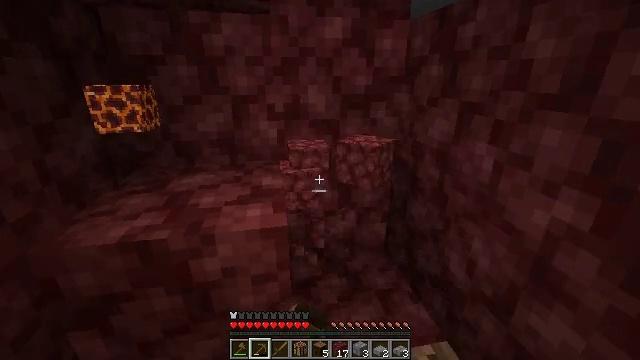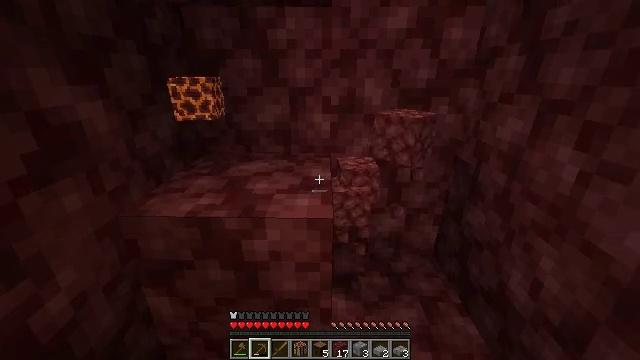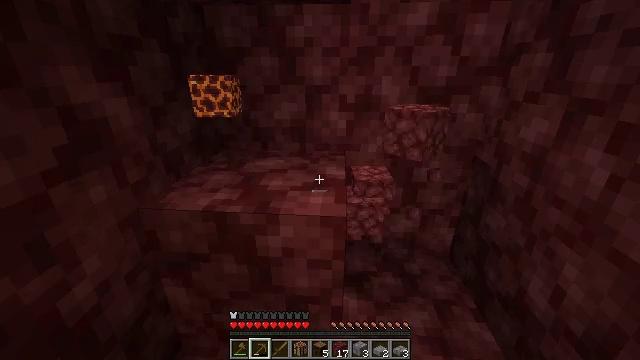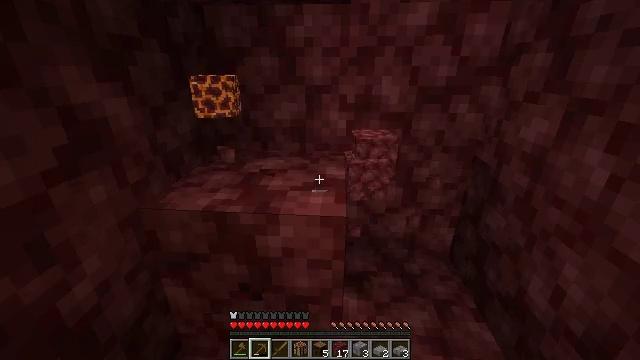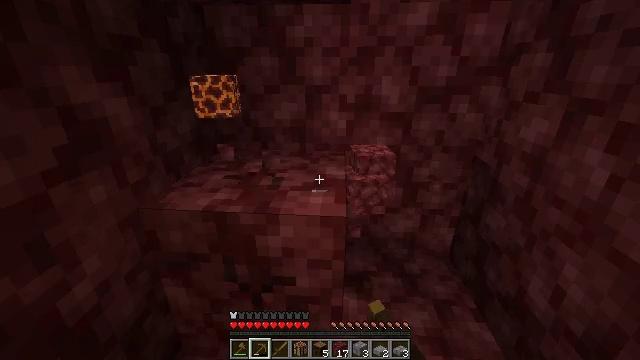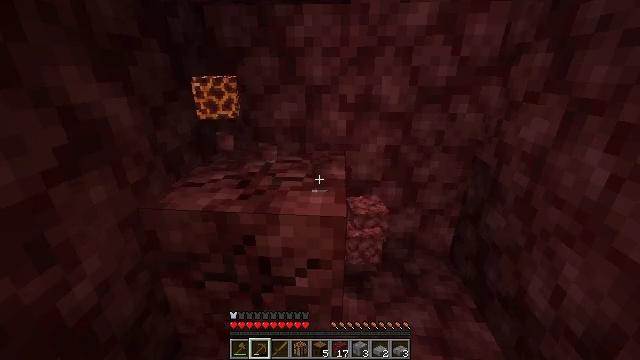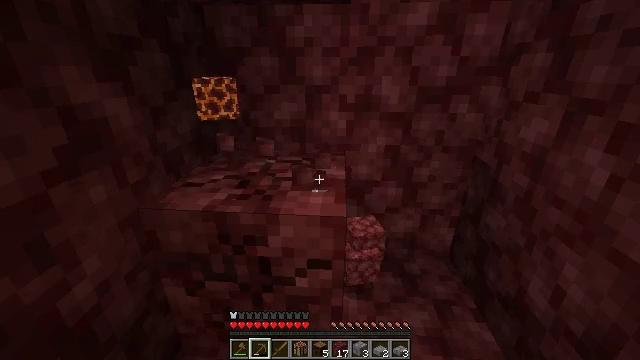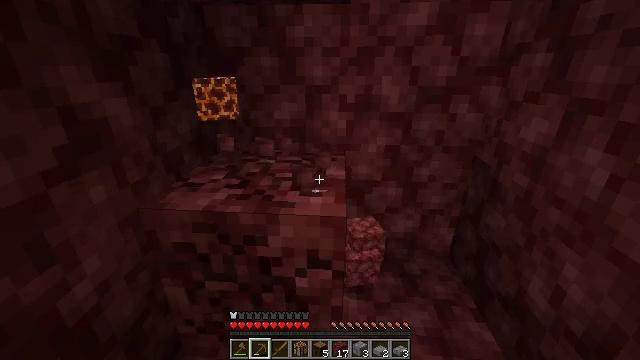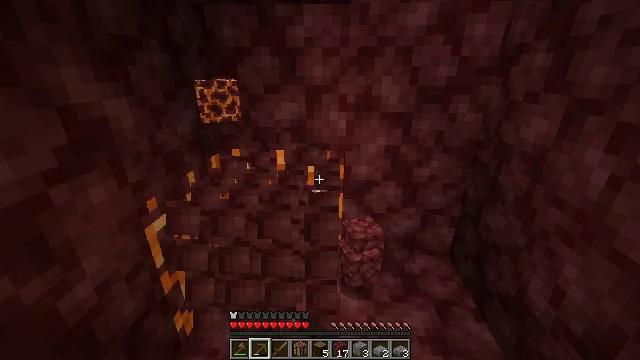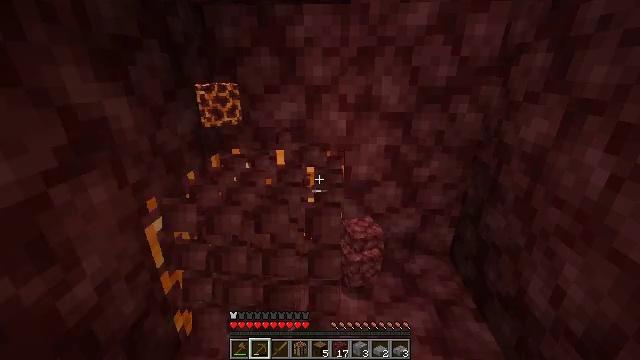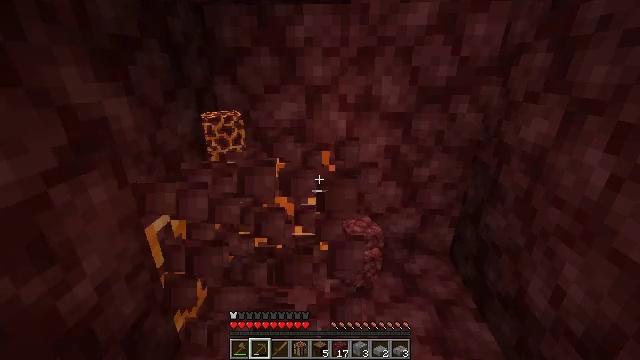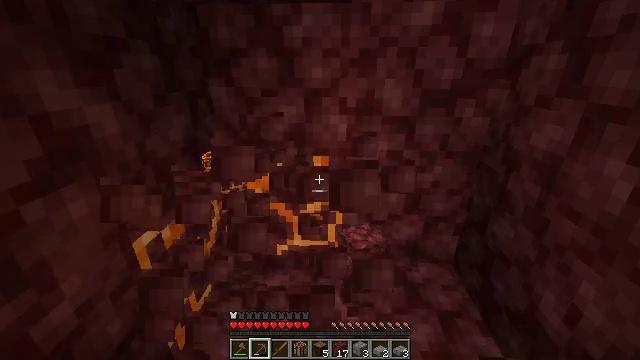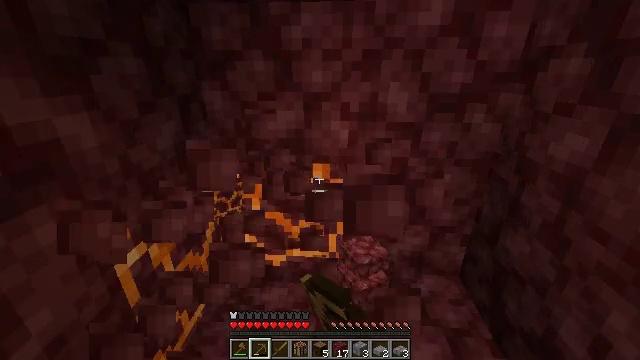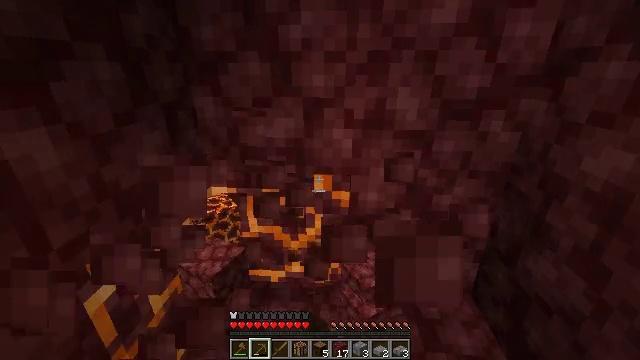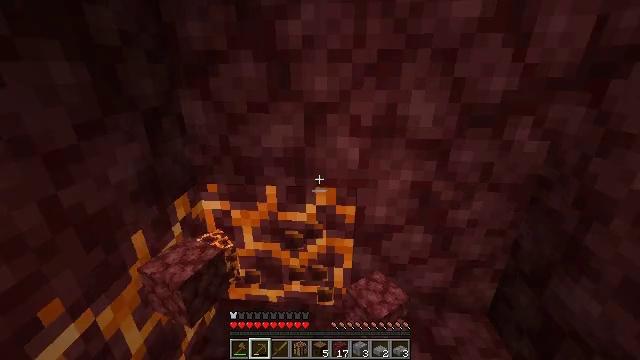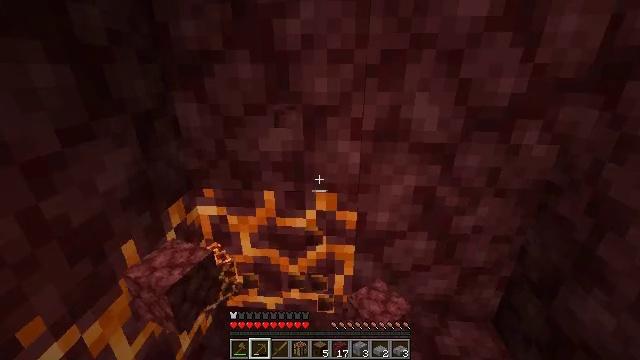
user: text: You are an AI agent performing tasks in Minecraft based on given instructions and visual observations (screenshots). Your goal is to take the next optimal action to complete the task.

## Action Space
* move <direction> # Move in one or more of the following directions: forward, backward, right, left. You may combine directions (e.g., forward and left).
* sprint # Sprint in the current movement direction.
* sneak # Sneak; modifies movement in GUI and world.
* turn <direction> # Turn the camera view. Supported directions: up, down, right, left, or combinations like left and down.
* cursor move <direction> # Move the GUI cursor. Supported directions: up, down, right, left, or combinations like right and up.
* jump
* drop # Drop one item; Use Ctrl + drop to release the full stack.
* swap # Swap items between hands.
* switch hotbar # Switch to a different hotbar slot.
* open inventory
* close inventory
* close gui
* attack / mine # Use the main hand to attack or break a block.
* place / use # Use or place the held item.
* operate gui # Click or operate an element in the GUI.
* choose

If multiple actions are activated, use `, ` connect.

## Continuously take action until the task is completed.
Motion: motion action
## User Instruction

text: Attack the netherrack to gather it.
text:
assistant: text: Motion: turn left and down
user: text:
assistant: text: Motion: turn left
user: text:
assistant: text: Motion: attack / mine
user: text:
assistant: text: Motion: attack / mine
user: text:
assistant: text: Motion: attack / mine
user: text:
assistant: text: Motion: attack / mine
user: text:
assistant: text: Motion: attack / mine
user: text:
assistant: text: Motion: attack / mine
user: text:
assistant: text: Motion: attack / mine
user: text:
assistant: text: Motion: attack / mine
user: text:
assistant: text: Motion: move forward, attack / mine
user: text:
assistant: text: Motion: move forward, attack / mine
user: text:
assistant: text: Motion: move forward, attack / mine
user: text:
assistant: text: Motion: move forward, attack / mine
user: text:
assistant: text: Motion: attack / mine
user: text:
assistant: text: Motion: attack / mine
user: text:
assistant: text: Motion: no_op
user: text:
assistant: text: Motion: attack / mine
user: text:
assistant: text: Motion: attack / mine
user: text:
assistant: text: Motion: attack / mine
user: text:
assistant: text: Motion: attack / mine
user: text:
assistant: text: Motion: attack / mine
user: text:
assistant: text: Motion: attack / mine
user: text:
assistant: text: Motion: attack / mine
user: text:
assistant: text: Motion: attack / mine
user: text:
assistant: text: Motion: attack / mine
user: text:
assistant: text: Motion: move back, attack / mine
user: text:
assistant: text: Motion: attack / mine